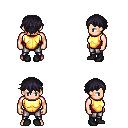
a pixel art fantasy rpg character, male body template, human, light skin, gold chest armor, metal pants, raven short bangs hairstyle, black shoes, four views (front, back, left, right), 2x2 character sprite sheet, small pixel art, hard edges, no anti-aliasing